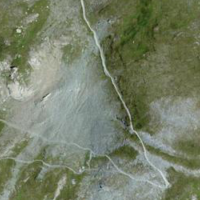
EUNIS habitat code: 48
Species observed at this site:
Pontia callidice